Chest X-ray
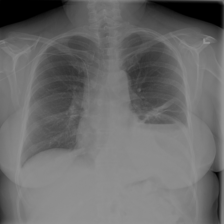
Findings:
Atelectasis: negative
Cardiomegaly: negative
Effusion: negative
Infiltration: negative
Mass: negative
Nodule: negative
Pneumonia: negative
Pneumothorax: negative
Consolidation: negative
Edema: negative
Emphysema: negative
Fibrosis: negative
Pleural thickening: negative
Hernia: negative